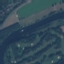
Land use / land cover: River